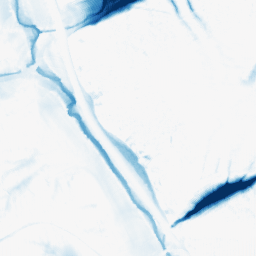
Category: morphological
Decomposition family: morphological
Decomposition parameters: operation: closing
size: 20
Upsampling method: fft_zeropad
Upsampling parameters: scale: 4
Upsampling scale: 4